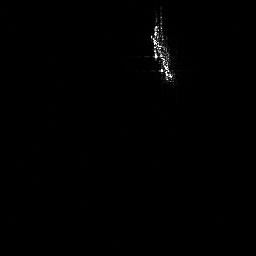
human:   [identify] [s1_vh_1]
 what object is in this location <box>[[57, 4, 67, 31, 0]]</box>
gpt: <ref>1 large ship at the top</ref>